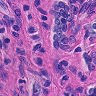
Metastatic tissue present: yes